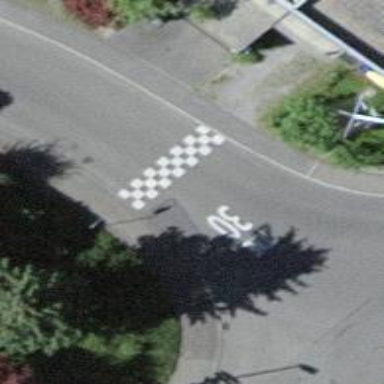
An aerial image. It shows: Unmarked crossing on footway.